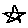
Label: star